Field crop: maize
Growth stage: 2
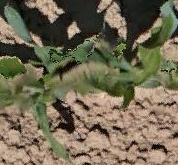
Species: maize